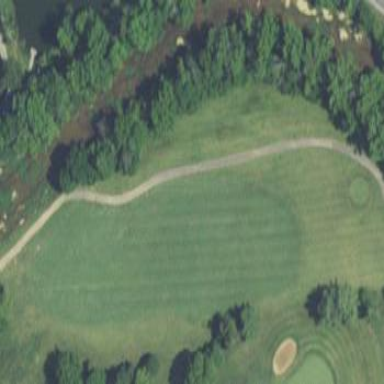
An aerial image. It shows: Scenic golf fairway.